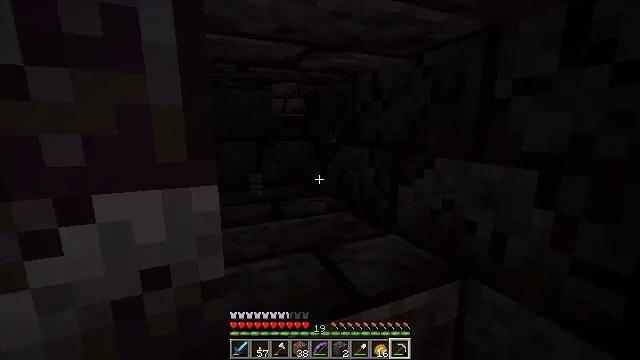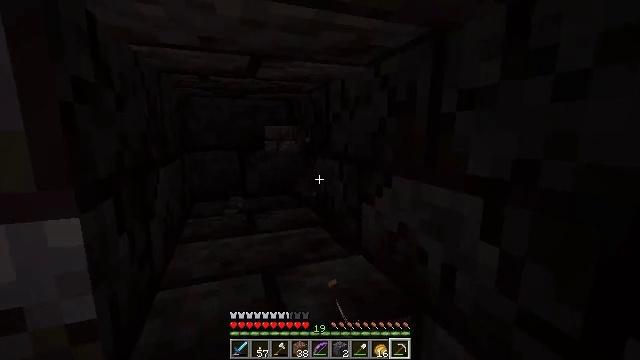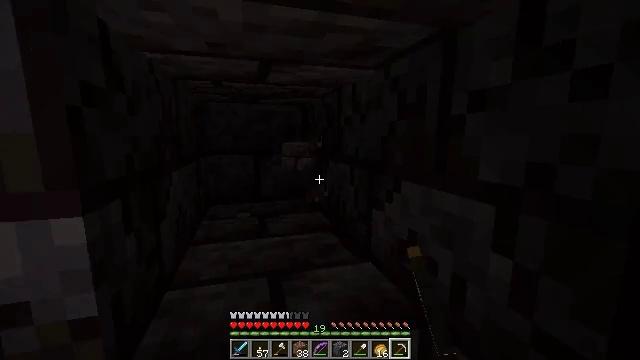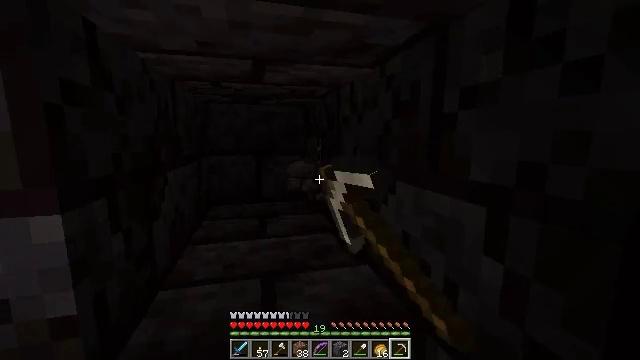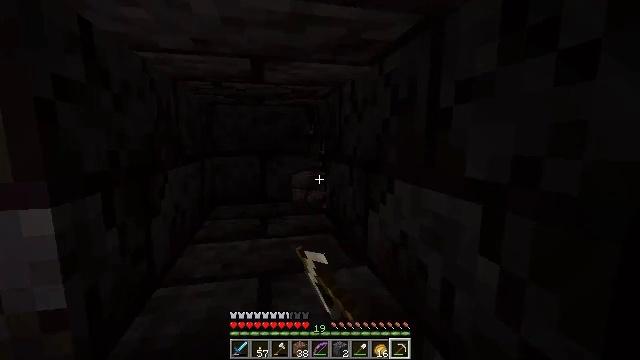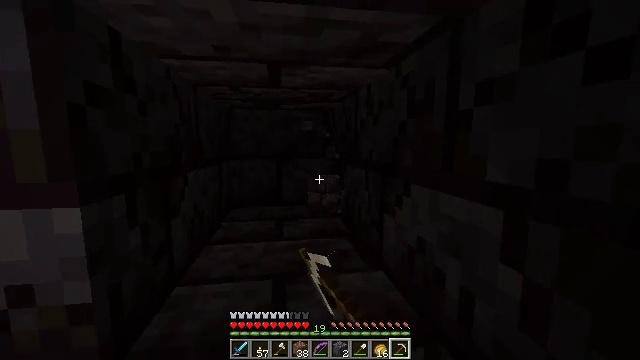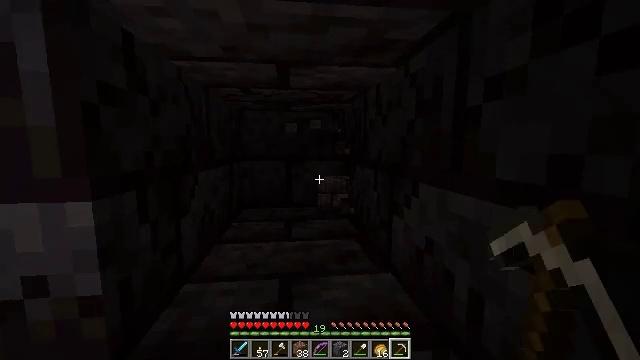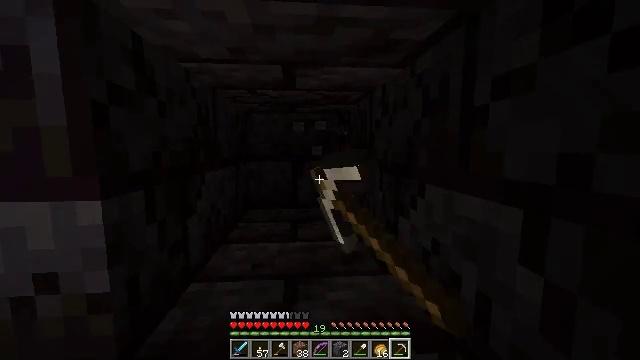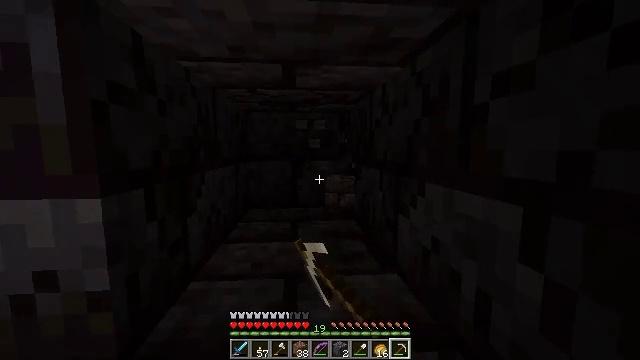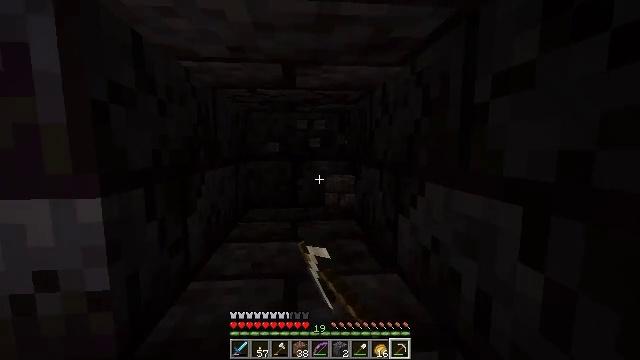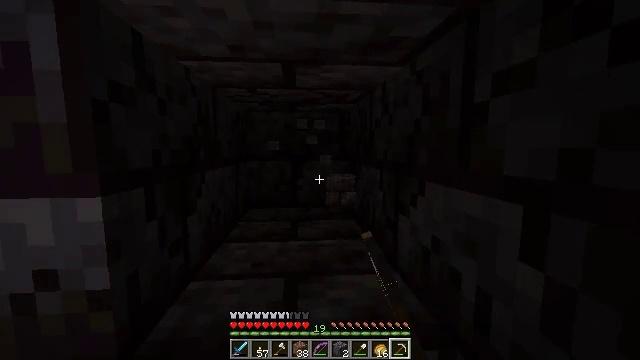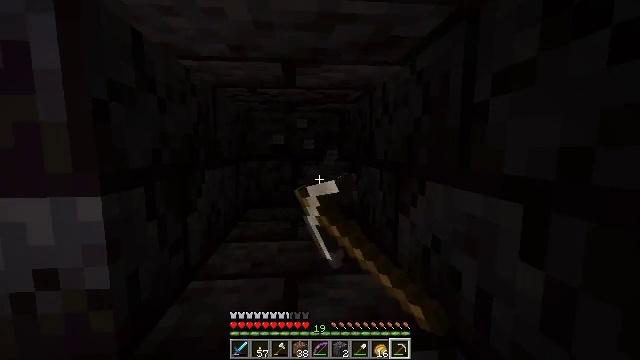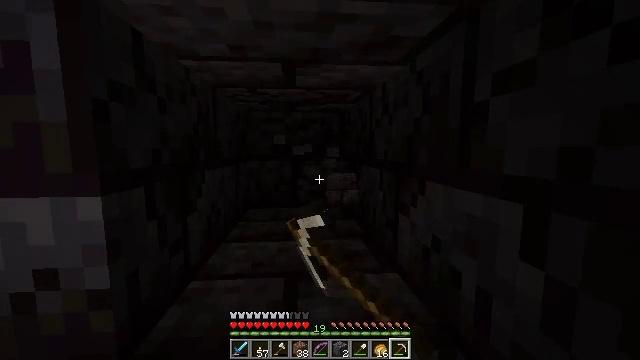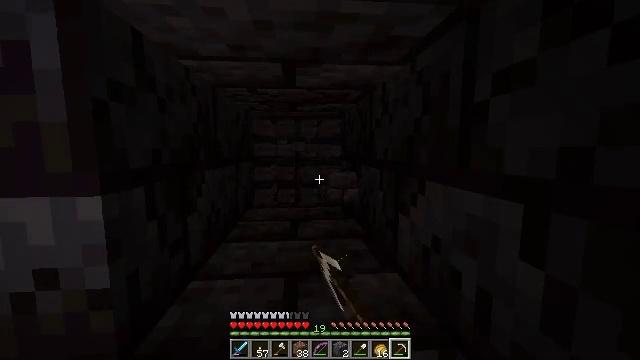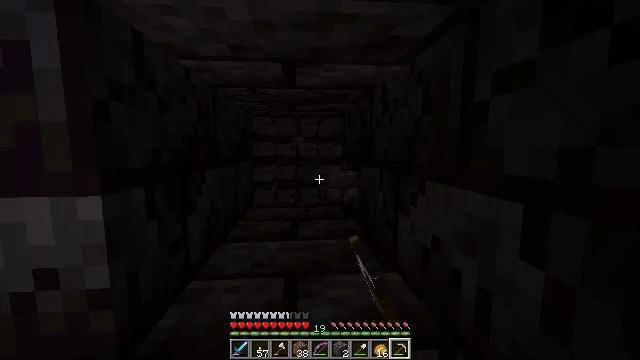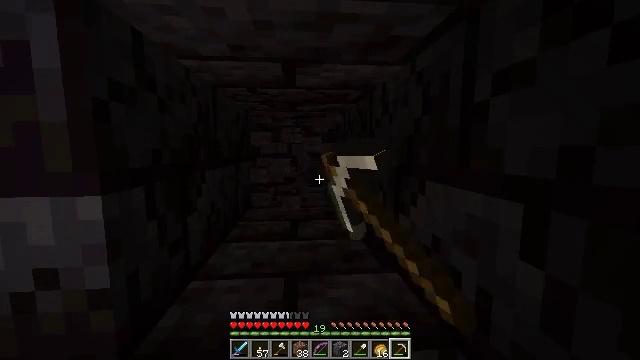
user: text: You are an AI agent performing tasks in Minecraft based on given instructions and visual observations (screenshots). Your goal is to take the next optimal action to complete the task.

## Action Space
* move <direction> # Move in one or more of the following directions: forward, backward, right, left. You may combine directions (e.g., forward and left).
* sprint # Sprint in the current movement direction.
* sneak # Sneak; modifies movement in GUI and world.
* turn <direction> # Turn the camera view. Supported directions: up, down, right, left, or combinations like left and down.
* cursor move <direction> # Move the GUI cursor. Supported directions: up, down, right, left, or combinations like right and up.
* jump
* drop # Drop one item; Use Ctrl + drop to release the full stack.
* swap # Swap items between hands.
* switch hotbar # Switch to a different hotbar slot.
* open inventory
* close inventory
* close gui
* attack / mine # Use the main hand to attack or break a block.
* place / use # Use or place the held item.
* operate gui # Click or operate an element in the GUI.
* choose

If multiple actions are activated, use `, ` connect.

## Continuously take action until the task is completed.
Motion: motion action
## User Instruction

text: Harvest some polished blackstone bricks.
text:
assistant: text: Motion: move right, turn left and up, attack / mine
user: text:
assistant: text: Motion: turn left and up, attack / mine
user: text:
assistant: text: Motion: turn left, attack / mine
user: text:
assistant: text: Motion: turn left, attack / mine
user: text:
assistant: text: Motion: turn left, attack / mine
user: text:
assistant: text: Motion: turn left, attack / mine
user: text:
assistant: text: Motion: turn left, attack / mine
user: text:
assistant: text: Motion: attack / mine
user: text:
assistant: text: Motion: attack / mine
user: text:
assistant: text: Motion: attack / mine
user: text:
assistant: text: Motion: attack / mine
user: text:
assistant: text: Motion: attack / mine
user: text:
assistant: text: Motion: attack / mine
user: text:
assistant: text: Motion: attack / mine
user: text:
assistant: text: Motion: attack / mine
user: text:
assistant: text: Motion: attack / mine
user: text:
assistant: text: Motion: attack / mine
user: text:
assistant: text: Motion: attack / mine
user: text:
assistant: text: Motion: attack / mine
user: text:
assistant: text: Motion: attack / mine
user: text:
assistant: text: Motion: attack / mine
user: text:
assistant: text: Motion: attack / mine
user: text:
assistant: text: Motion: attack / mine
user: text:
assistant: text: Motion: attack / mine
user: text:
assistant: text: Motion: attack / mine
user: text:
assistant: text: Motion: attack / mine
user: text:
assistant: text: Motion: move forward, attack / mine
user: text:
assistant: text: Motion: move forward, attack / mine
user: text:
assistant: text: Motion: move forward, attack / mine
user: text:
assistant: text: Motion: move forward, attack / mine